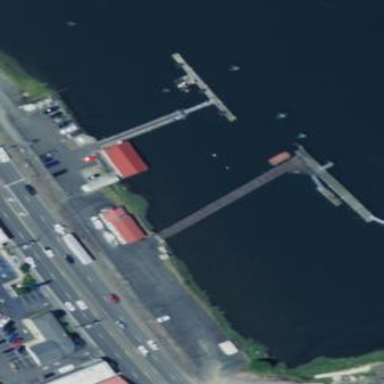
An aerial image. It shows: Man-made pier.